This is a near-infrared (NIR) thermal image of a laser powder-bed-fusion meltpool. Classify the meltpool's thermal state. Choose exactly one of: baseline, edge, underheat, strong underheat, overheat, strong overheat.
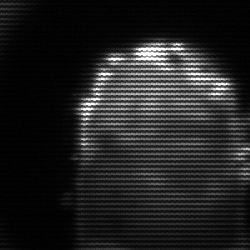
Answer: baseline